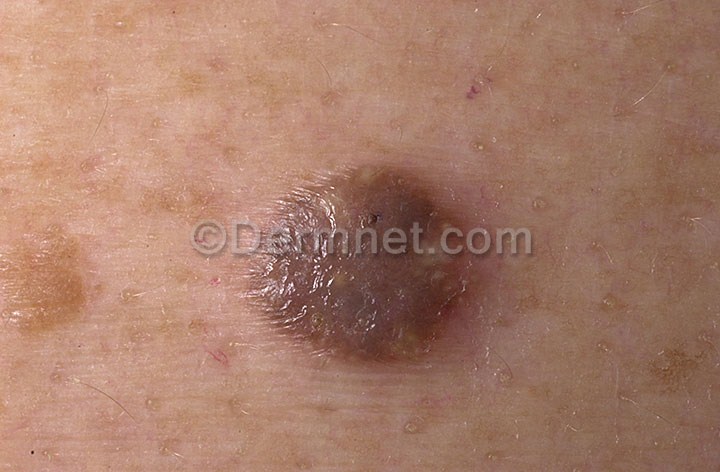
Disease: Seborrheic Keratoses and other Benign Tumors